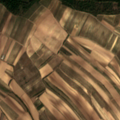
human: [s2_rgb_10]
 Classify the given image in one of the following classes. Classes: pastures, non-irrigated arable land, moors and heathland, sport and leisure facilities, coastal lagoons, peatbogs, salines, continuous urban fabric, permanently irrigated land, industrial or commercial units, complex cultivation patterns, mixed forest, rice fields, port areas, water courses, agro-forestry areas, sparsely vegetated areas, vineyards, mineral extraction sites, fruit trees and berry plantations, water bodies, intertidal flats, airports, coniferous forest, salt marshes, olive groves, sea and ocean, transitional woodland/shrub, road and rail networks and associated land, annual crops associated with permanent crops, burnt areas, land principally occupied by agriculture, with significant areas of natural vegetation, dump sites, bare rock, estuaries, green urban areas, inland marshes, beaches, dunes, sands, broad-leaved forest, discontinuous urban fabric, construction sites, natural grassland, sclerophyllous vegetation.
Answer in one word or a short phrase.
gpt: non-irrigated arable land, vineyards, broad-leaved forest